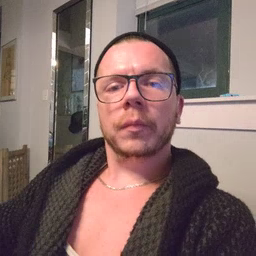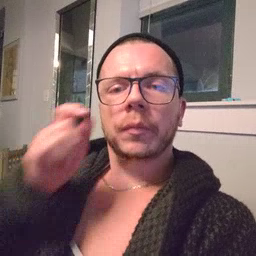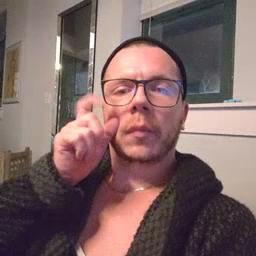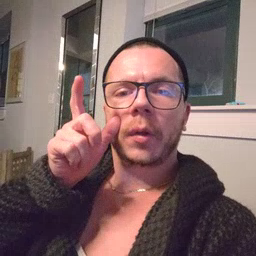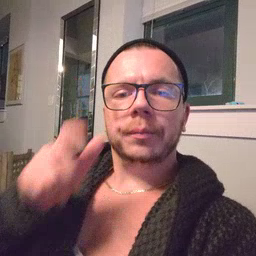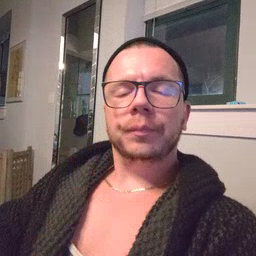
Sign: wake